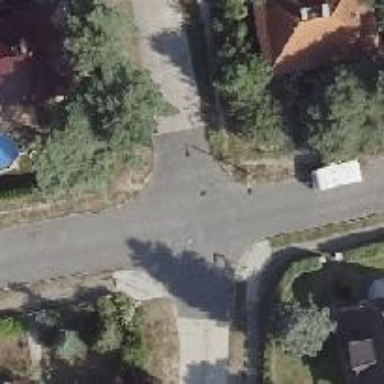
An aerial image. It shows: Residential road with sidewalks on both sides.